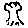
Label: tree